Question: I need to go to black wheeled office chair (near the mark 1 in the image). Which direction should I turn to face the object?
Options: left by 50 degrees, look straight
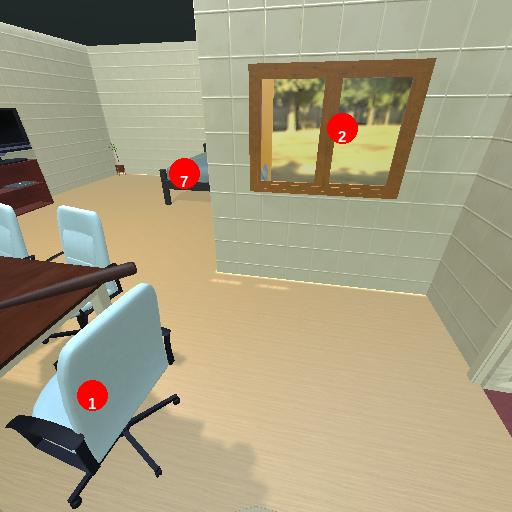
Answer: left by 50 degrees